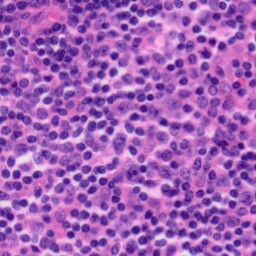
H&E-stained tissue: Tonsil